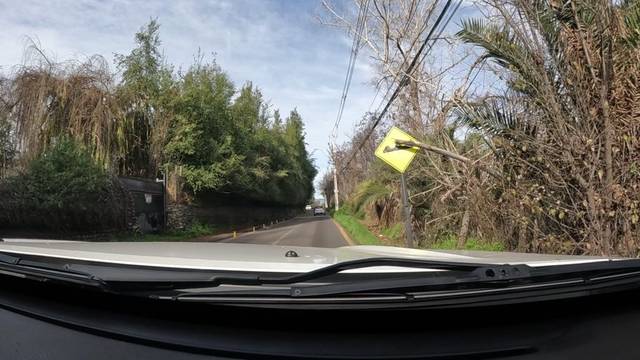
Region: Chile
Coordinates: -33.501, -70.553